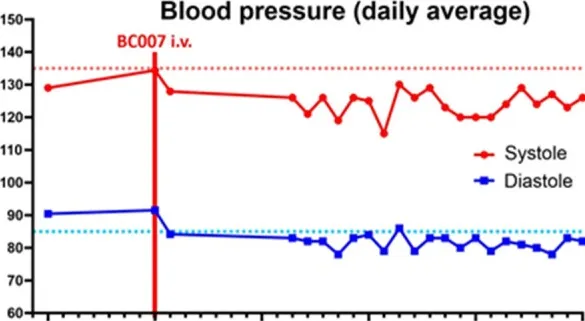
Blood pressure (systolic, diastolic, mmHg) before.
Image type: pathology (immunostaining)